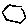
Label: hexagon